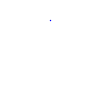
Particle: proton